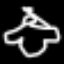
Label: angel